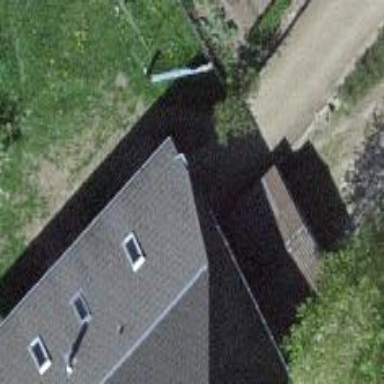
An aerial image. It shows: Garage.